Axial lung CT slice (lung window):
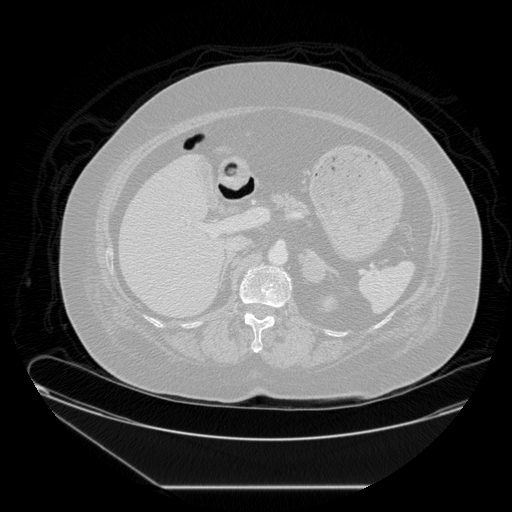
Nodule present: no